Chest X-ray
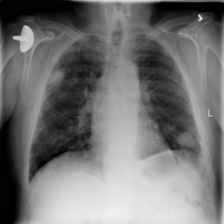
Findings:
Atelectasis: negative
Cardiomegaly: negative
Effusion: negative
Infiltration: negative
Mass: negative
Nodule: positive
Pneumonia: negative
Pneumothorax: positive
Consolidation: negative
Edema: negative
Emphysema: negative
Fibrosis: negative
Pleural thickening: negative
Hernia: negative